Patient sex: M
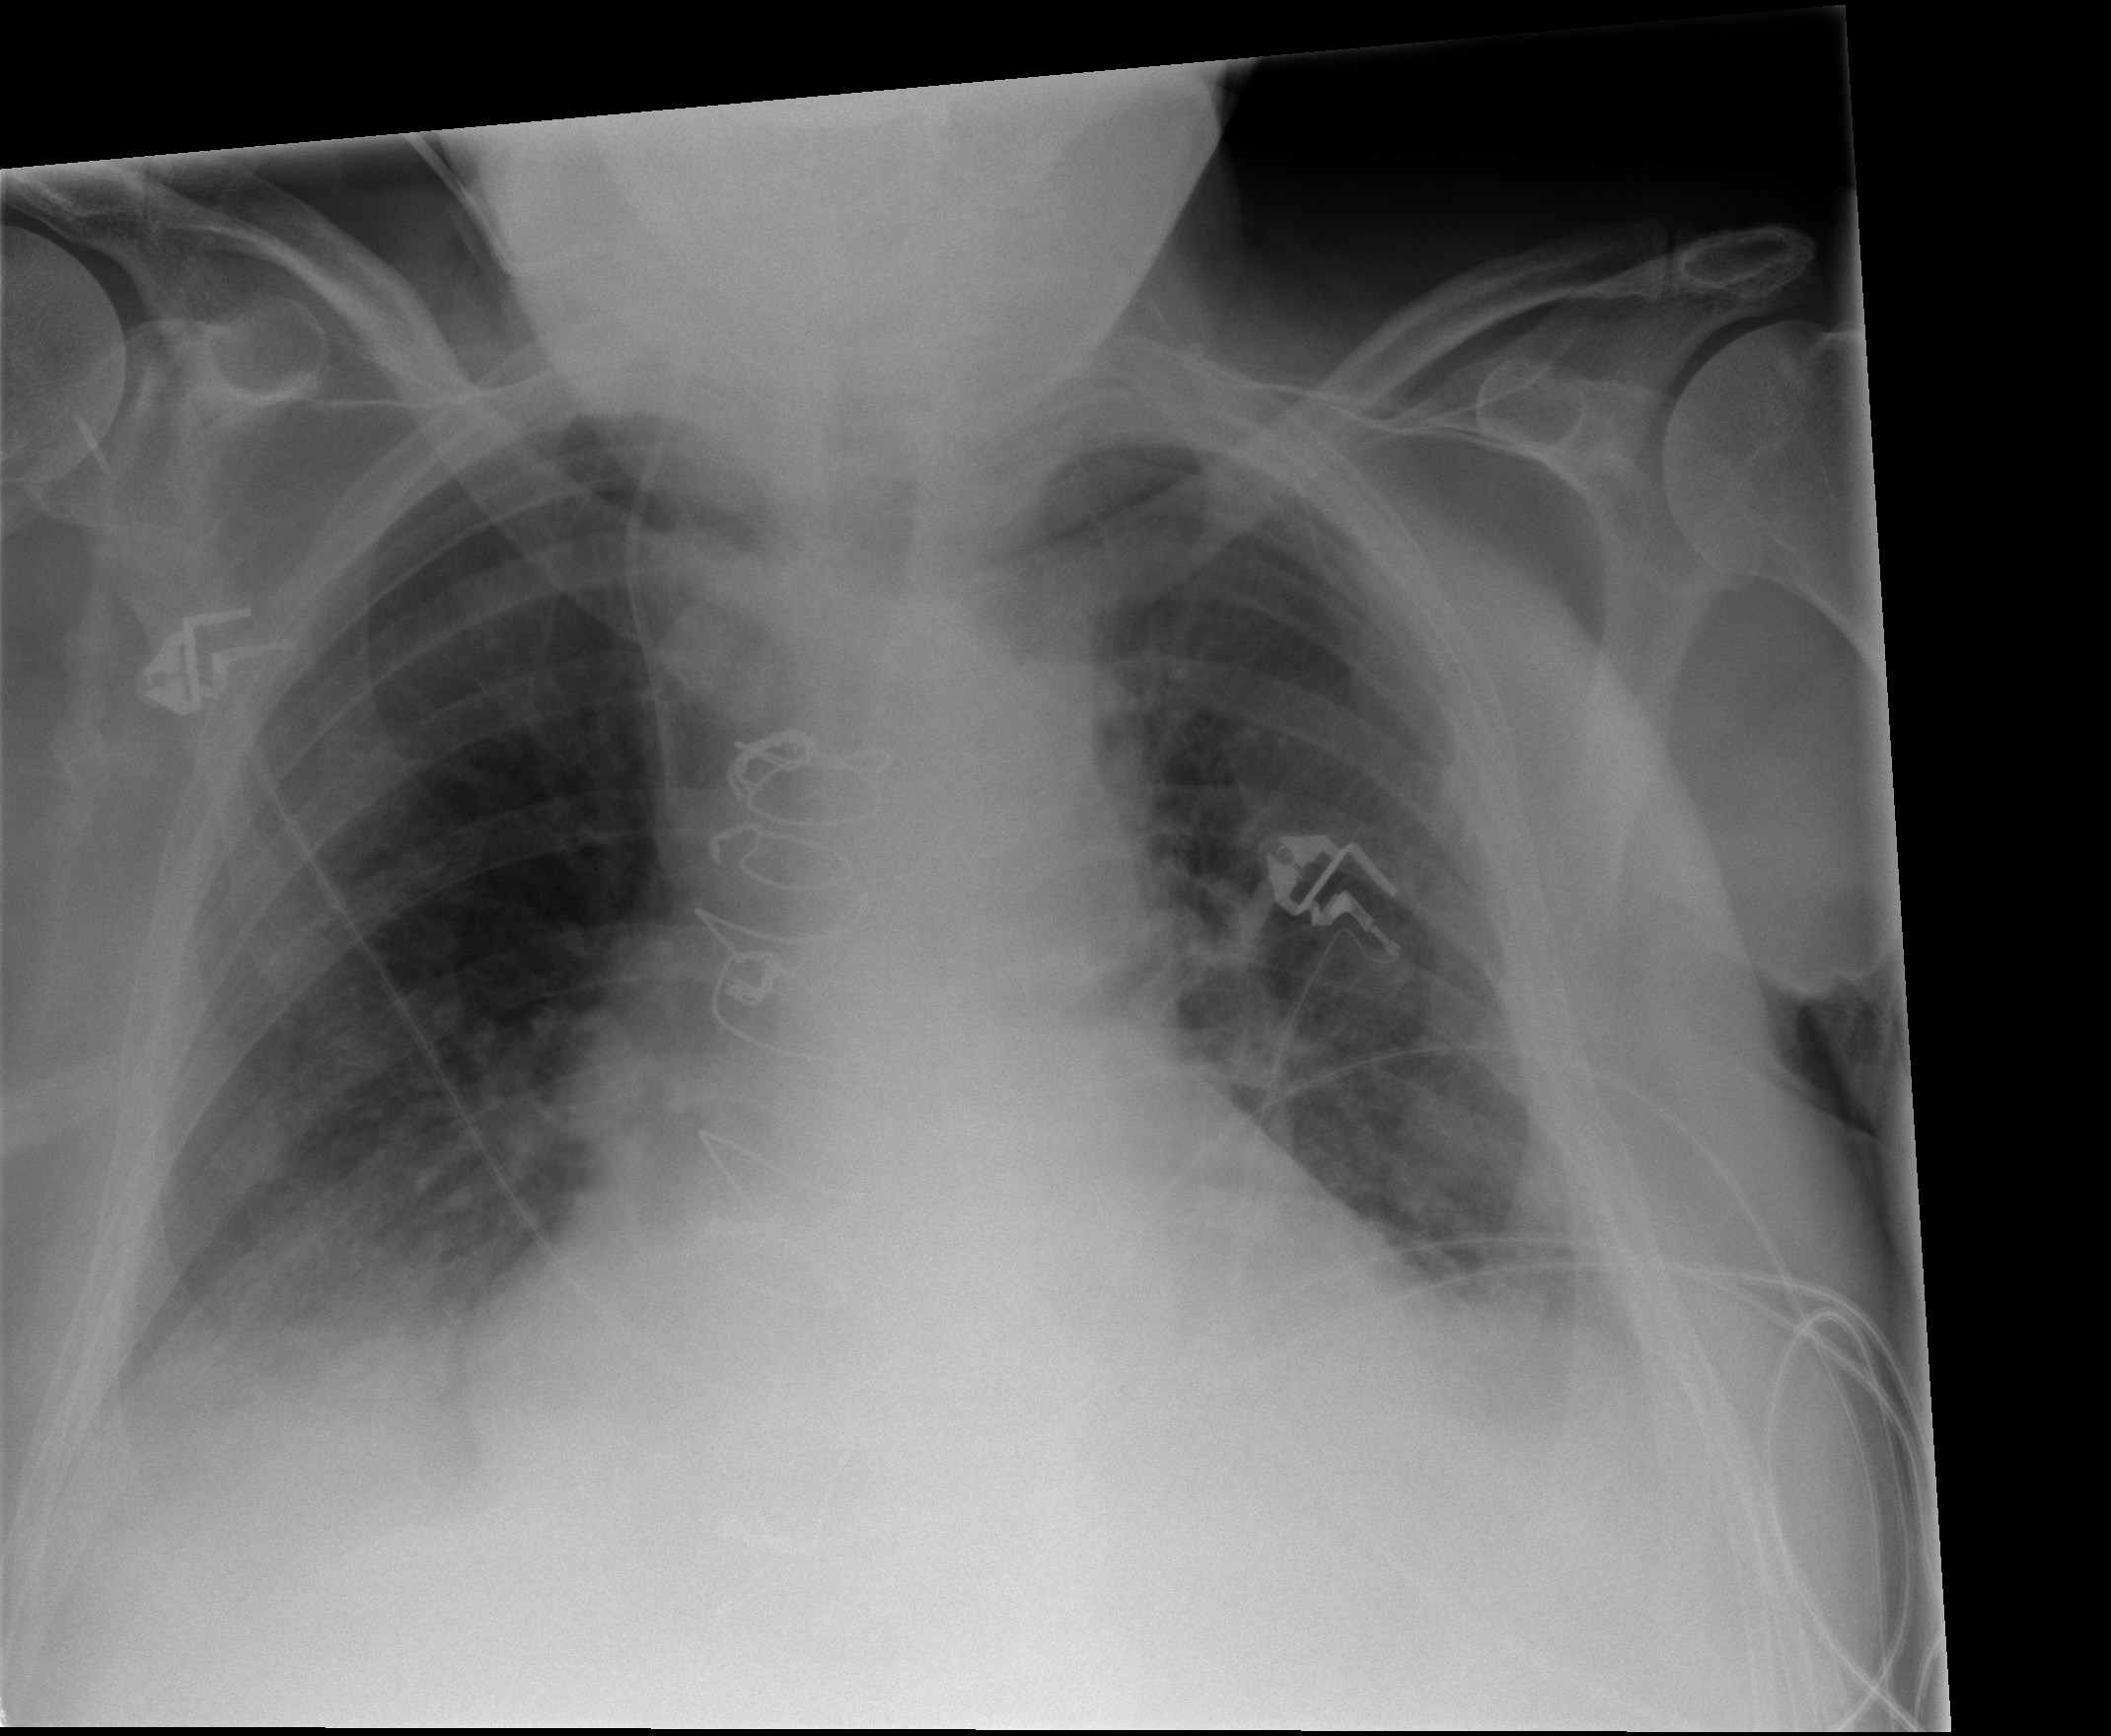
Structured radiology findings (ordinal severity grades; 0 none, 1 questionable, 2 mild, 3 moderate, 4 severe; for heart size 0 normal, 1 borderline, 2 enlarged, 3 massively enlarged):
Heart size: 2
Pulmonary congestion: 1
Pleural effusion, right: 2
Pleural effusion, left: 1
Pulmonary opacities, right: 0
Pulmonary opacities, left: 0
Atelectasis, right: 2
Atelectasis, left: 1